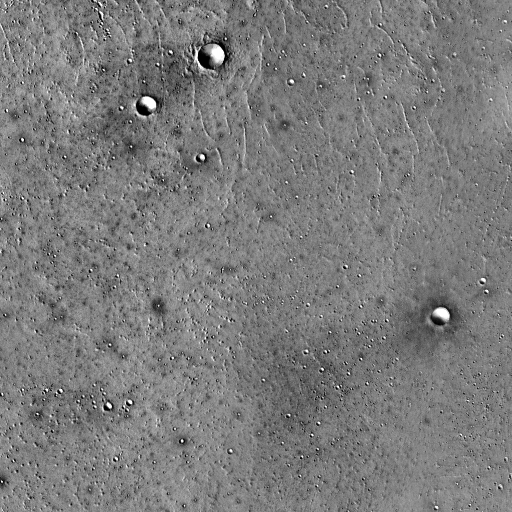
Crater classes present: Background, Other, Secondary